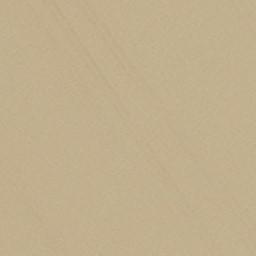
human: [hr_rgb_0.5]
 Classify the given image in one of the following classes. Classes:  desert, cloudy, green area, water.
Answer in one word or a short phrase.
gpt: desert